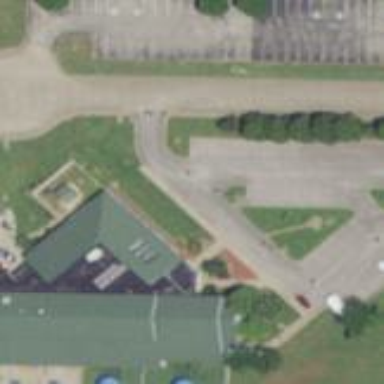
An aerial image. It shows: Animal shelter housed in building.